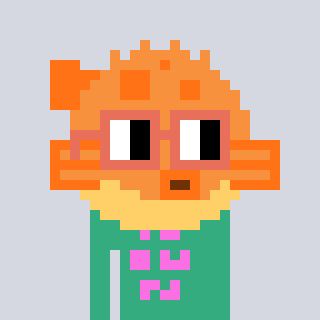
a pixel art character with square orange glasses, a pufferfish-shaped head and a teal-colored body on a cool background